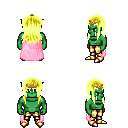
a pixel art fantasy rpg character, male body template, orc, green skin, pink cape, gold greaves, gold unkempt hairstyle, bronze tiara, gold boots, four views (front, back, left, right), 2x2 character sprite sheet, small pixel art, hard edges, no anti-aliasing